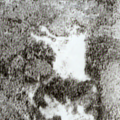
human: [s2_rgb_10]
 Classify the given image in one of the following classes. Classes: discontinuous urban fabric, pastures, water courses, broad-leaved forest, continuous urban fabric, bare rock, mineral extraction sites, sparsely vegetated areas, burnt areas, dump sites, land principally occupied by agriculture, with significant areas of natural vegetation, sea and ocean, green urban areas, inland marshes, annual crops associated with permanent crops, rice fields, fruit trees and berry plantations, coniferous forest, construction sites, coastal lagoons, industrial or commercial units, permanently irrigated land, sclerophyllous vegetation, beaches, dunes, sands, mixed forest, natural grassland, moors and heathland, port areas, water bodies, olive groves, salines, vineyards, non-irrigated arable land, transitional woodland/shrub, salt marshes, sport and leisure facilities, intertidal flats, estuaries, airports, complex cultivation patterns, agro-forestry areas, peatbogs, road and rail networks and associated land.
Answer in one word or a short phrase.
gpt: broad-leaved forest, coniferous forest, bare rock, peatbogs